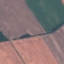
Label: AnnualCrop